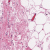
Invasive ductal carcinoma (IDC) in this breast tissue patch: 0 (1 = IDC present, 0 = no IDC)